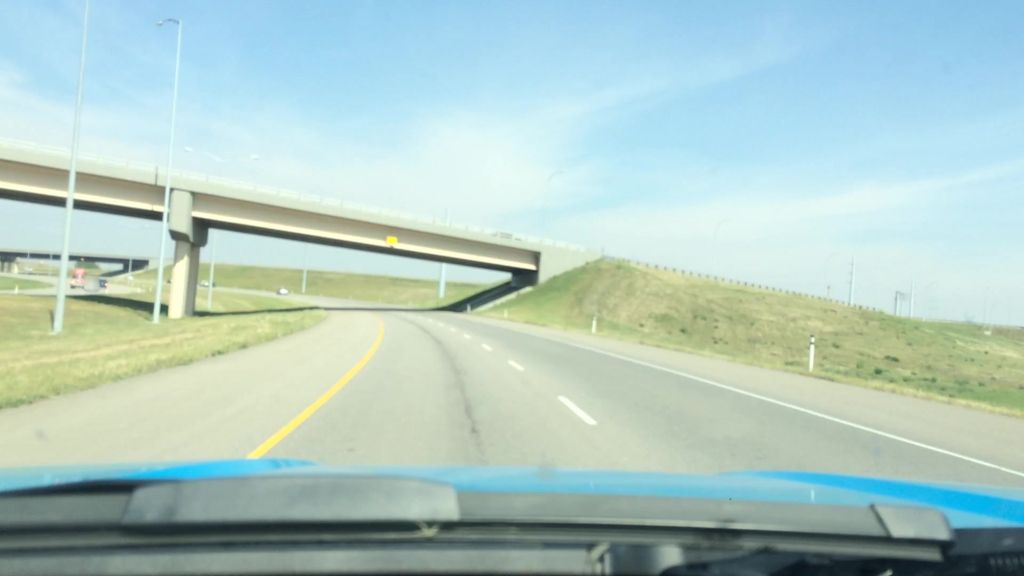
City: calgary